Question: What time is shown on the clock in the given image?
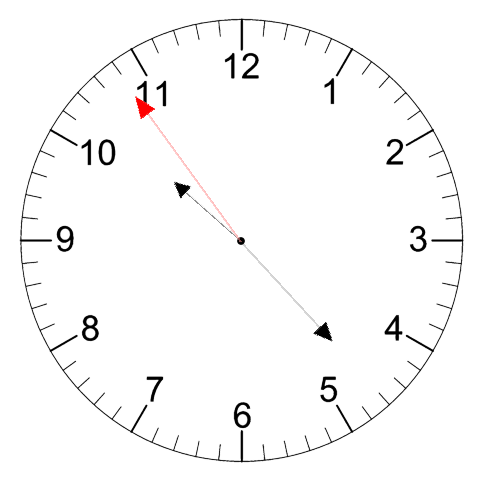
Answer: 10:22:54